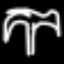
Label: palm tree